Interaction volume radius: 5 \u00c5
Interaction volume height: 15 \u00c5
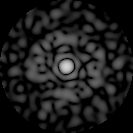
Disorder parameter: 0.8268